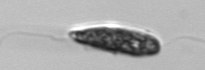
Label: Euglena